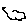
Label: cloud